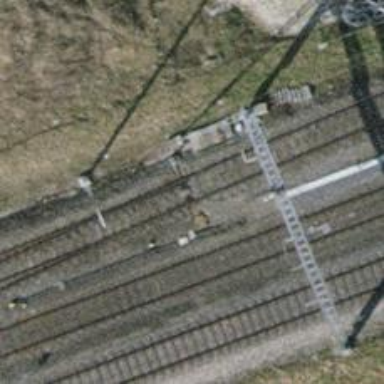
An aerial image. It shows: Single-track electrified rail service spur with contact line.